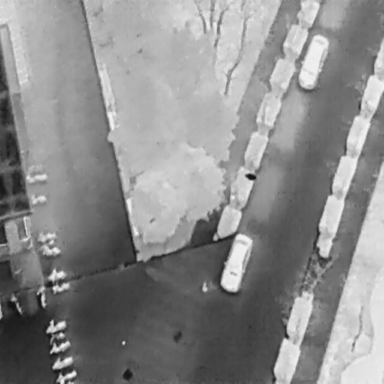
There are two Cars in the infrared image.